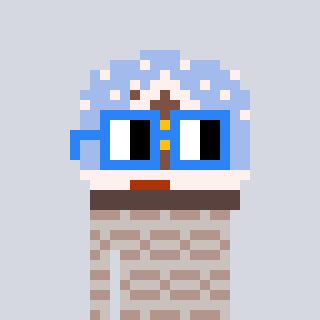
a pixel art character with square blue glasses, a snow globe-shaped head and a foggrey-colored body on a cool background